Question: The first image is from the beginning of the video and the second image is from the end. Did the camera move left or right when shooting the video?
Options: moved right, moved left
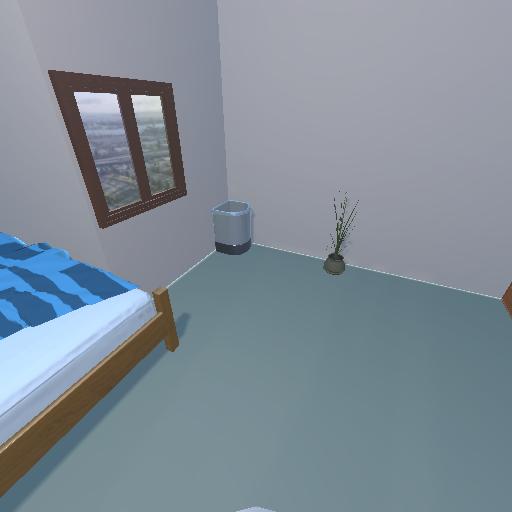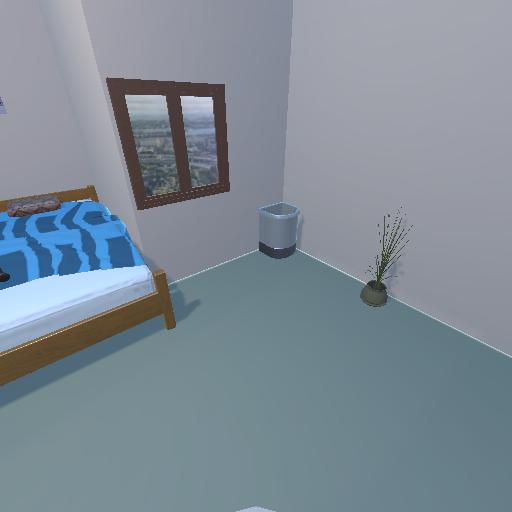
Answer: moved right